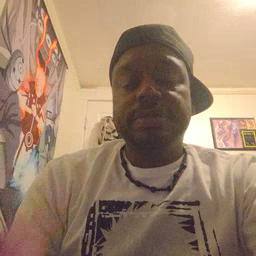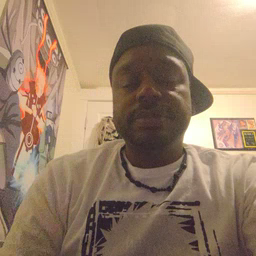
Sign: wake